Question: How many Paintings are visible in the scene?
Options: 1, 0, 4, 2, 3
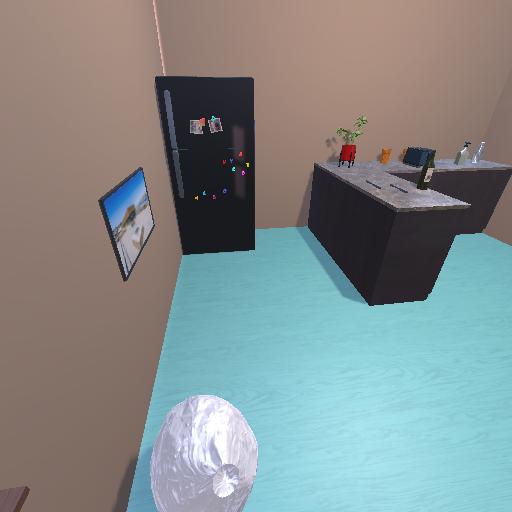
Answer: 1